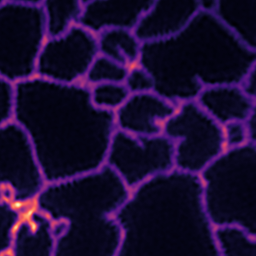
Label: Super-resolution ER image